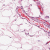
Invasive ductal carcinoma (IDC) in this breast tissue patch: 0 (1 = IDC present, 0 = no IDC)